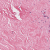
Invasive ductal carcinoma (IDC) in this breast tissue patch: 0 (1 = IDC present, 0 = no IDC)